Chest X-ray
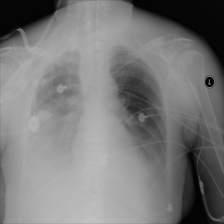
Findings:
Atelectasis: negative
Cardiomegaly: negative
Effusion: positive
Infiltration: negative
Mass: negative
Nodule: negative
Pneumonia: negative
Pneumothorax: negative
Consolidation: negative
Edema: negative
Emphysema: negative
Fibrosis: negative
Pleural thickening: negative
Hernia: negative